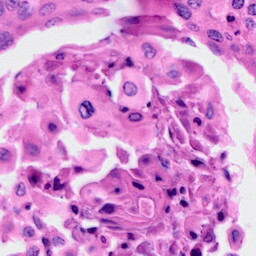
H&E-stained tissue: Cervix